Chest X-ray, PA view. Patient: 42 years old, sex M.
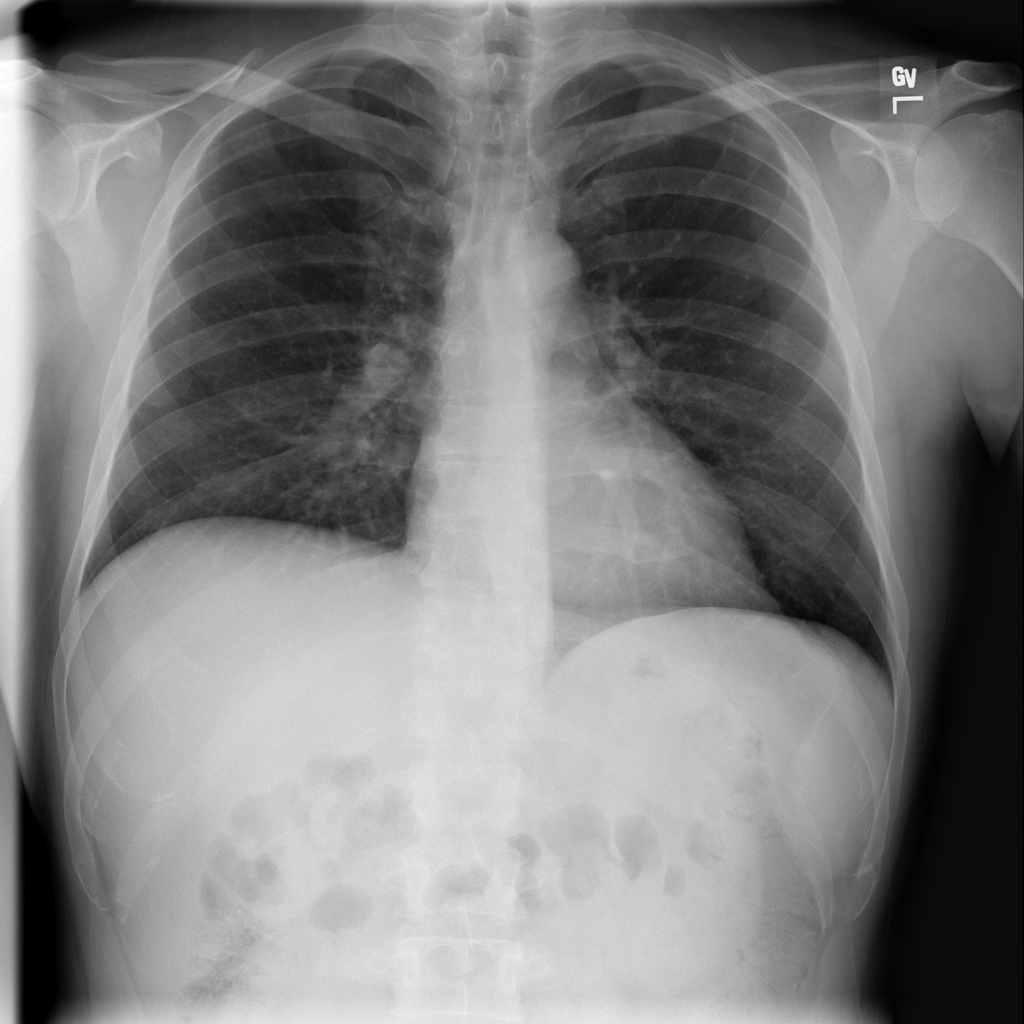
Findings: No Finding